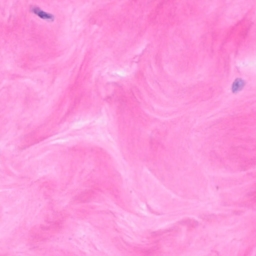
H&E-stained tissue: Breast